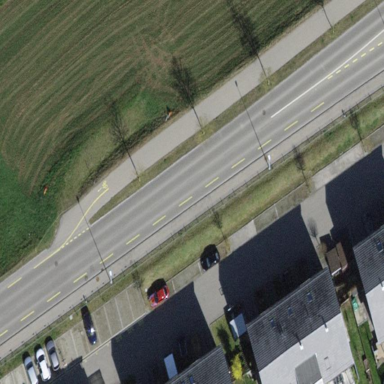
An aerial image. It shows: Parking area with surface.